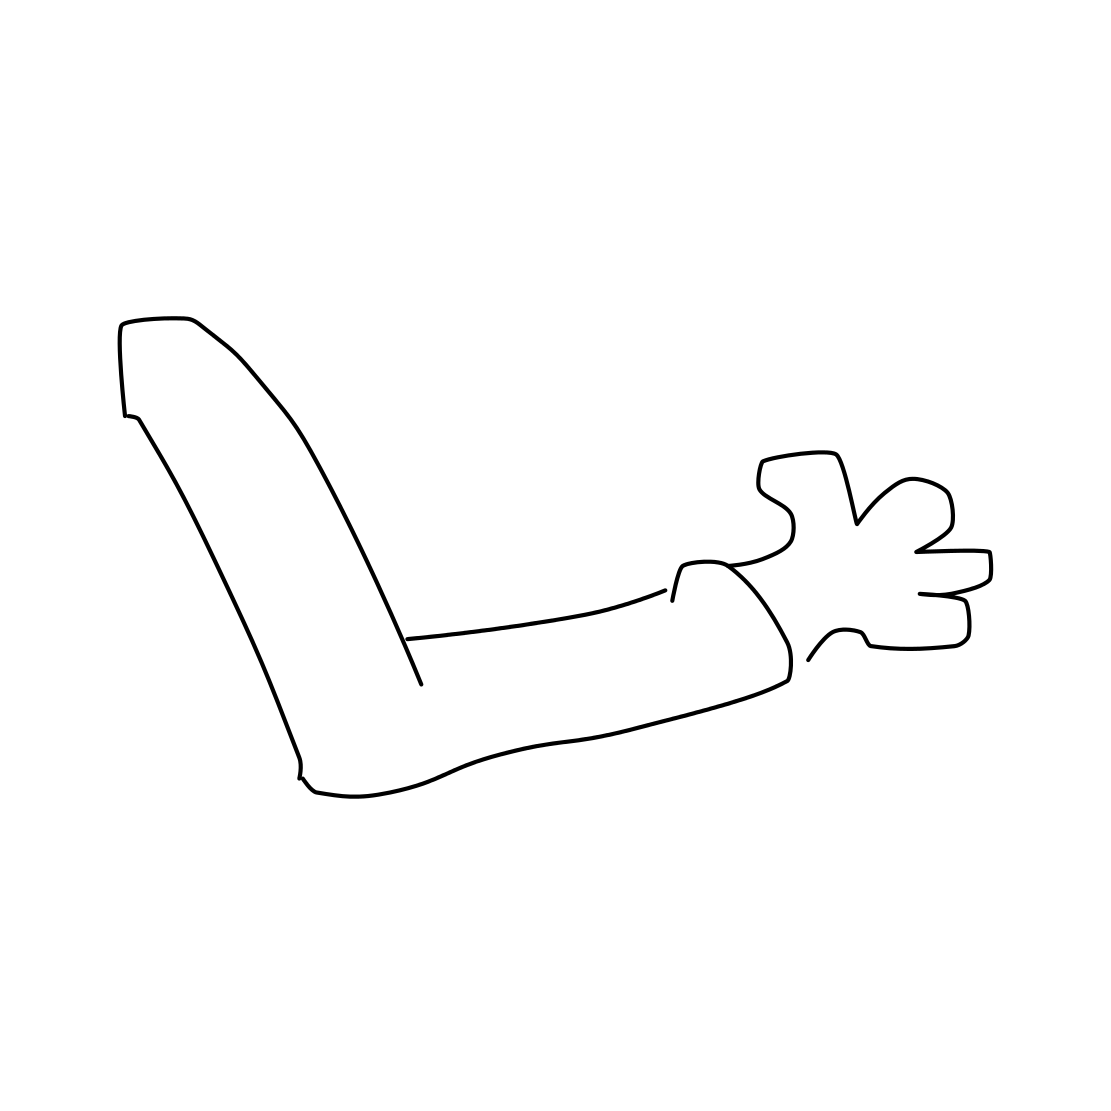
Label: arm